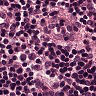
Metastatic tissue present: no